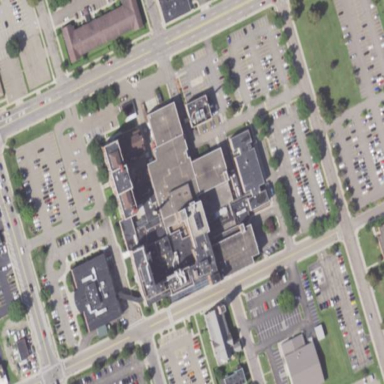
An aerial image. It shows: Healthcare facility identified as hospital.